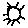
Label: sun